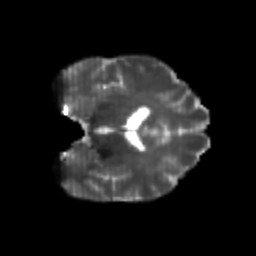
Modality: T2w
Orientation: coronal
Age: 24
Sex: male
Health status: healthy
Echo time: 0.074 s